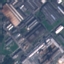
Land use / land cover: Industrial